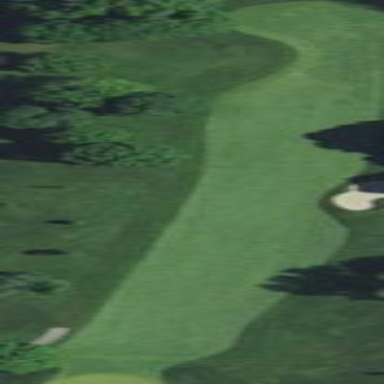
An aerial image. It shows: Grassy area designated as golf fairway.